Field crop: maize
Growth stage: 2
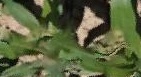
Species: maize